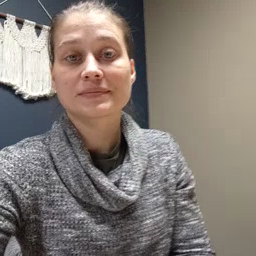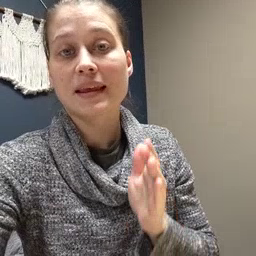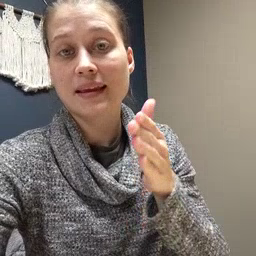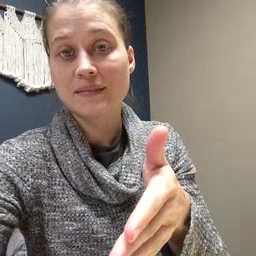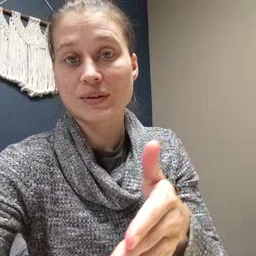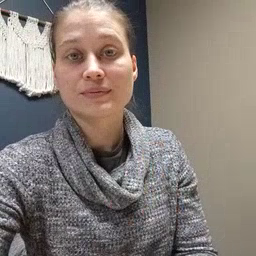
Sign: after